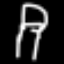
Label: chair